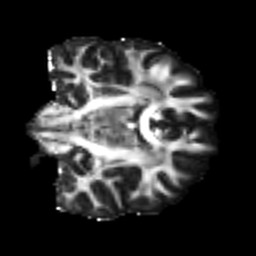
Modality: FA
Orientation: coronal
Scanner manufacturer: siemens
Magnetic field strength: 3 T
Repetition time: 3.6 s
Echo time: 0.092 s